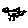
Label: bird